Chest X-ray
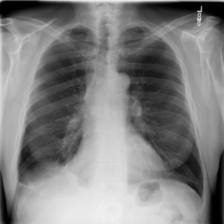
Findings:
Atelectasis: negative
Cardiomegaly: negative
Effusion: negative
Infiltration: negative
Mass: negative
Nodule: negative
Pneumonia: negative
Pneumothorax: negative
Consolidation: negative
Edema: negative
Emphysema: negative
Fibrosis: negative
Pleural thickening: negative
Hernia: negative